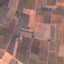
Label: PermanentCrop